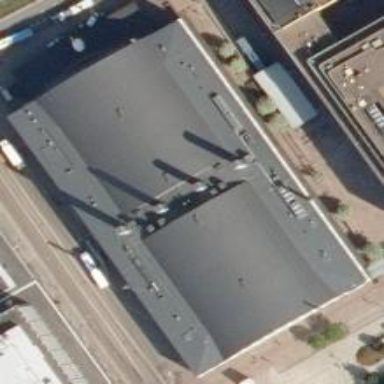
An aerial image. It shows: Commercial building.